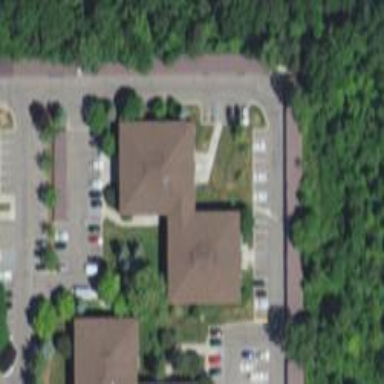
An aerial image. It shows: Image showing building with apartments.